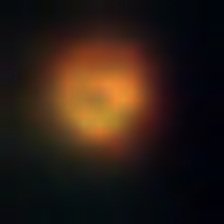
Taxon: NanoPlankton
Group: Other